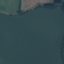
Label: SeaLake